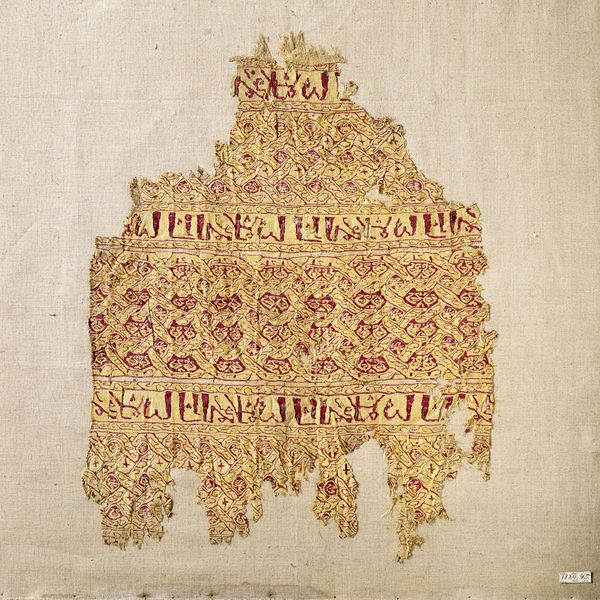
Titel: Textilfragment mit Kufi-Inschrift
Standort: Hamburg
Institution: Museum für Kunst und Gewerbe Hamburg
Schlagwörter: seide, schrift, kette, gobelin, ornamente, tapisserie, gewebe, schuss, textilie, stoffrest, leinenfaser, wirkerei, gewebefragment